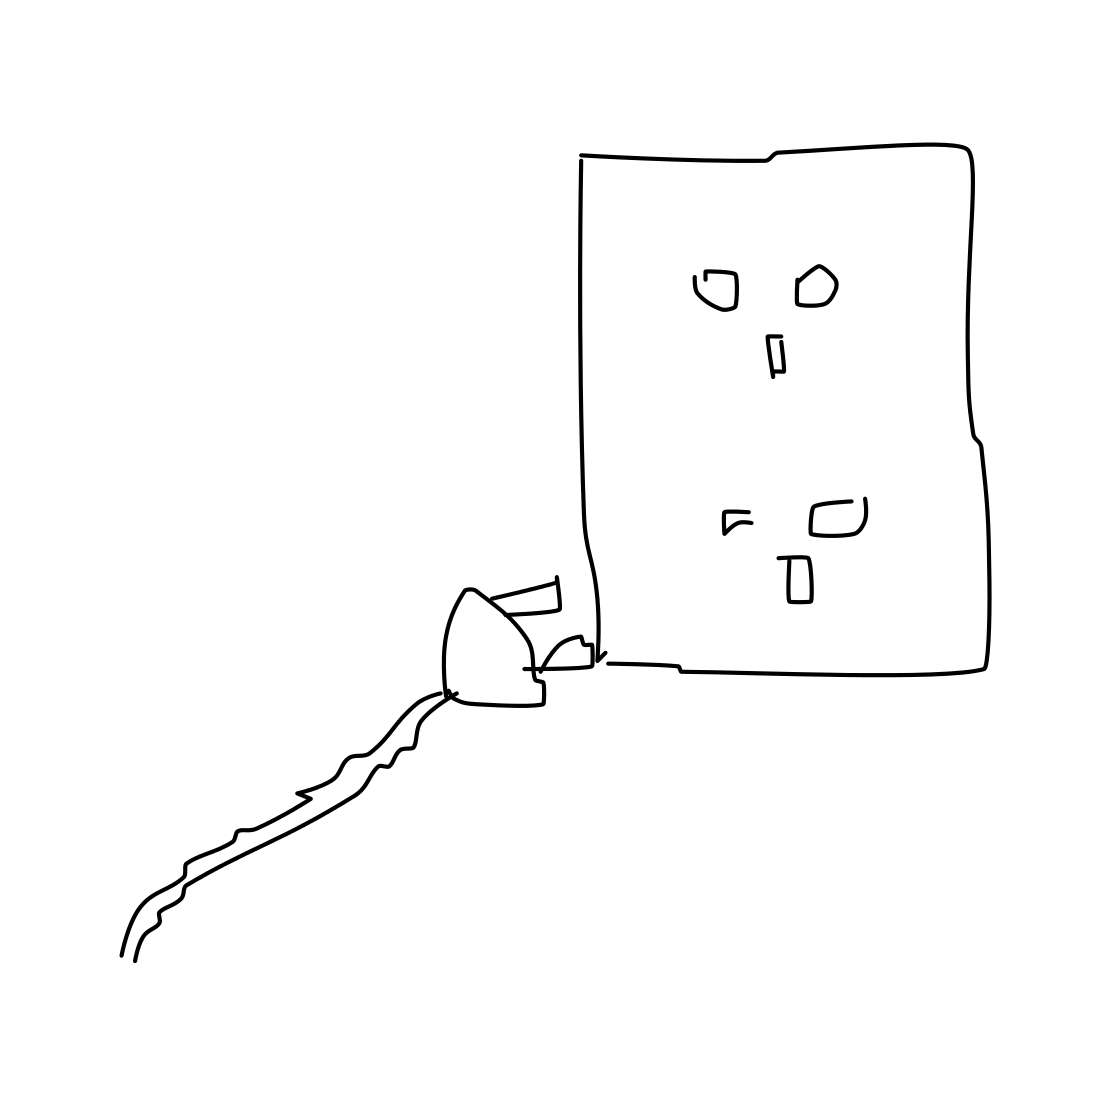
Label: power outlet